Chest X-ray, PA view. Patient: 48 years old, sex F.
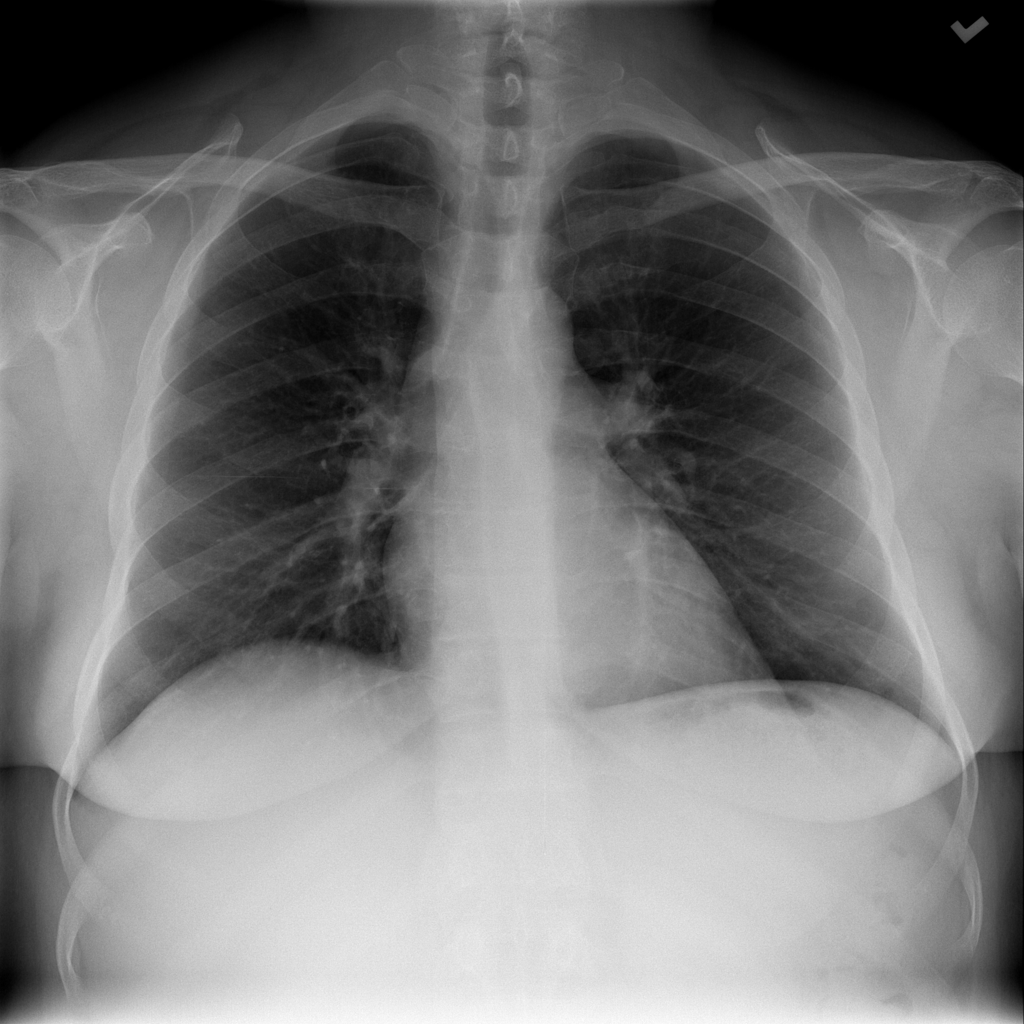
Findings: No Finding